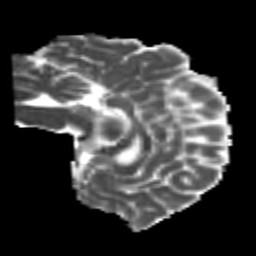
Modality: MD
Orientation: sagittal
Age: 21
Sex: male
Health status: healthy
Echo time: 0.074 s